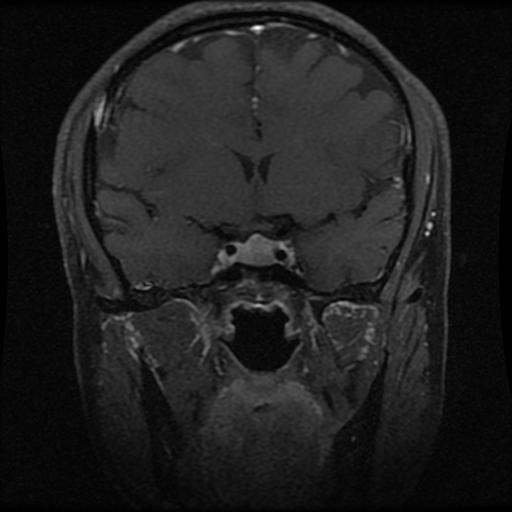
Label: pituitary